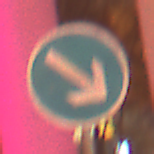
Verkehrszeichen: VorgeschriebeneVorbeifahrtRechts
Umgebung: Outdoor, Urban
Tageszeit: Night
Wetter: Overcast
Licht: Artificial
Jahreszeit: Winter
Kontrast: MediumContrast